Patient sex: M
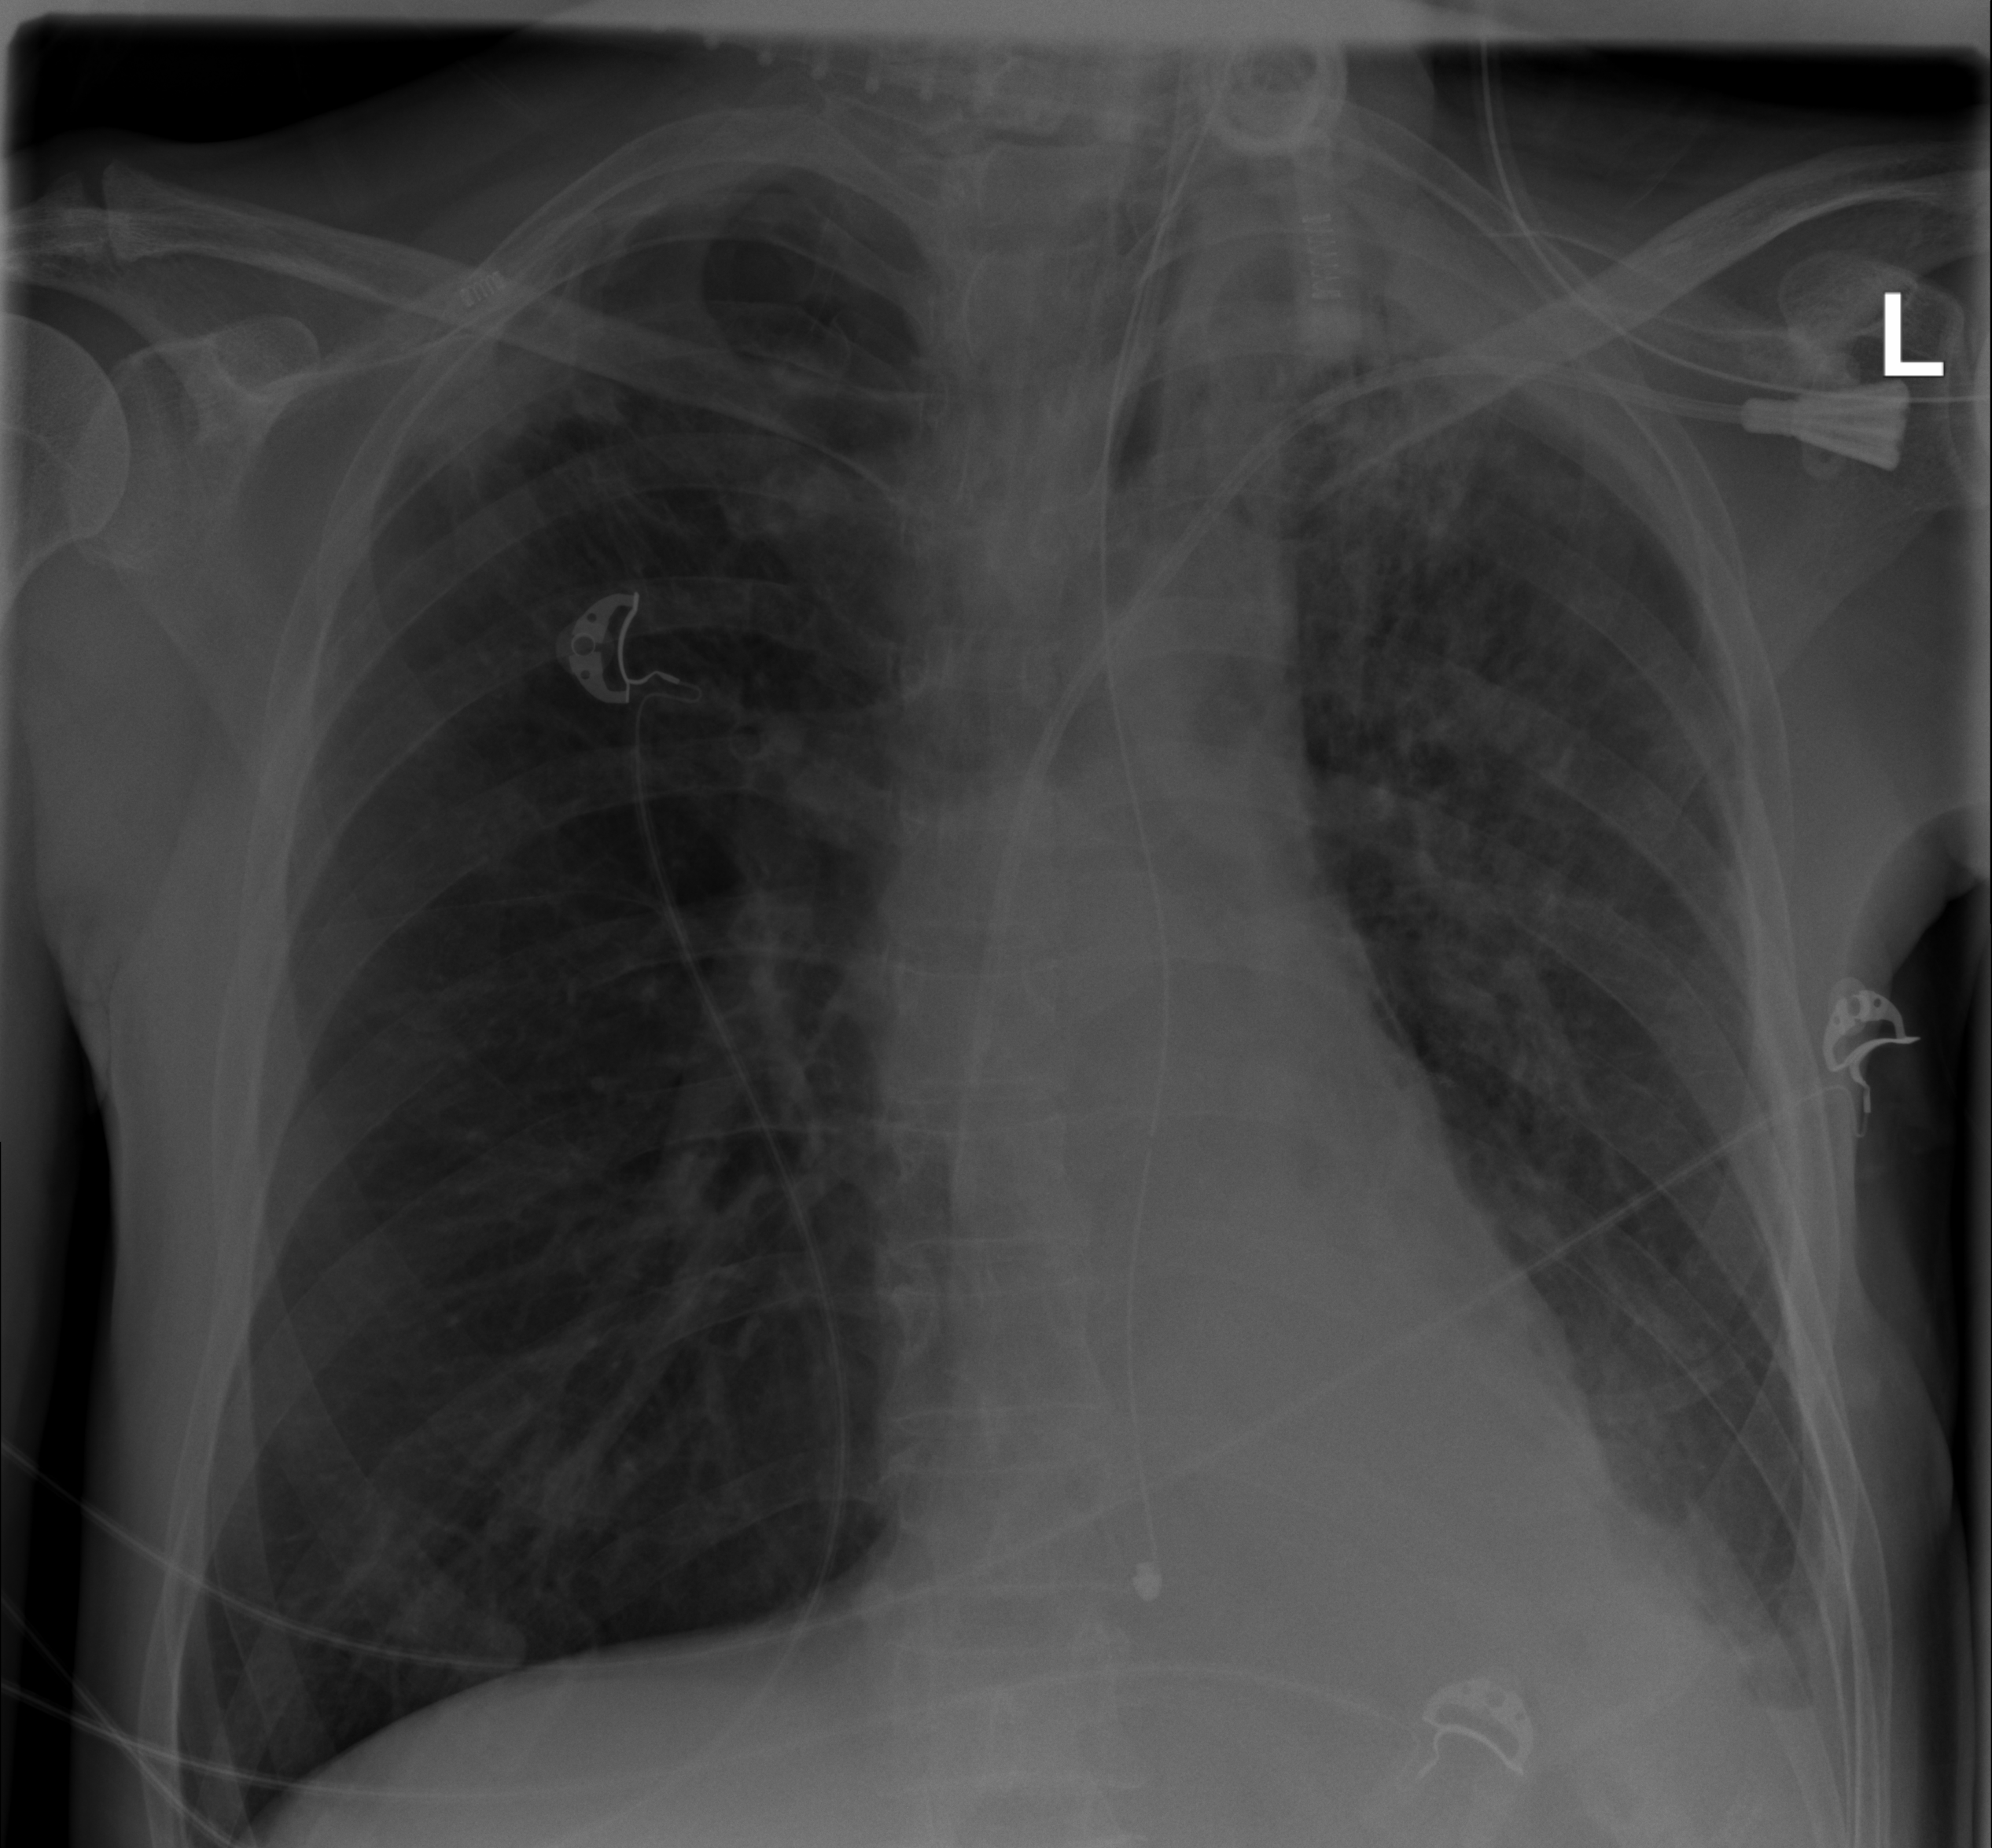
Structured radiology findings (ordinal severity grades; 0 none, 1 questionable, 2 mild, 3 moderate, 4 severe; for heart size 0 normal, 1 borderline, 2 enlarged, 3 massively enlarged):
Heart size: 0
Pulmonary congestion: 0
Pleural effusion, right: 0
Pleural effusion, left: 1
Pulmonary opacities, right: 0
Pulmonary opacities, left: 2
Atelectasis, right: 0
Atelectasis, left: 2